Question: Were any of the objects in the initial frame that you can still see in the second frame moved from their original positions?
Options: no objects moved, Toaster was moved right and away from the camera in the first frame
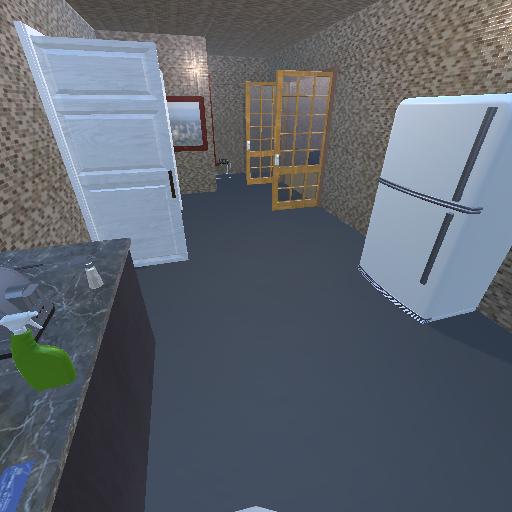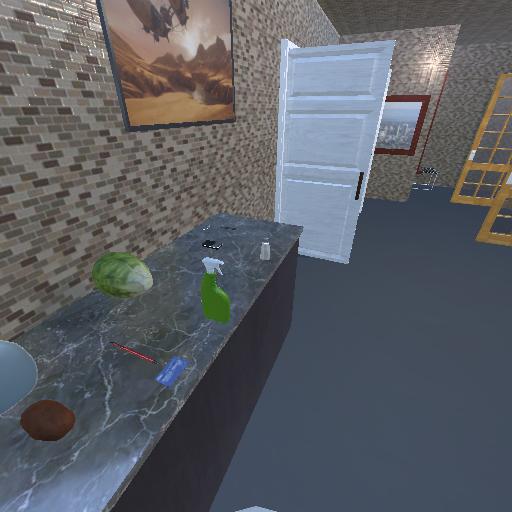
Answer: no objects moved